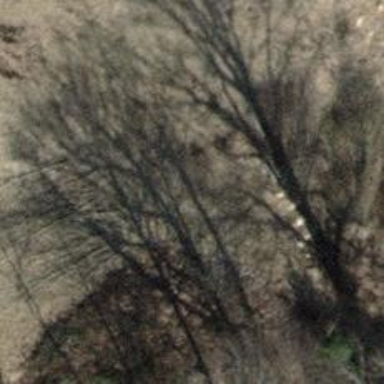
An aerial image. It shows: Brown bench.